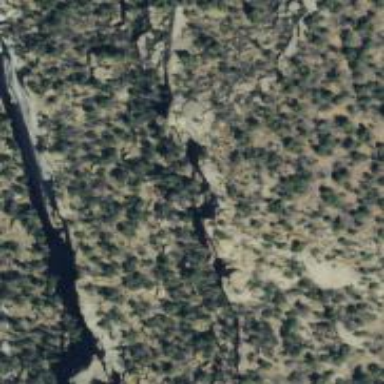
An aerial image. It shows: Cliff in nature.